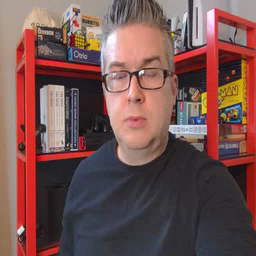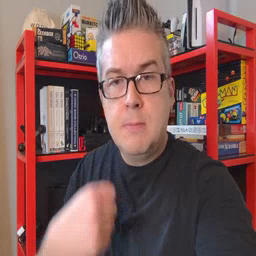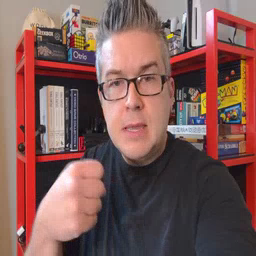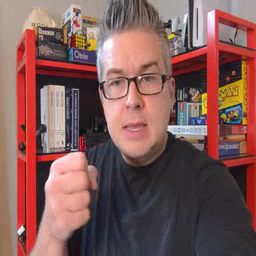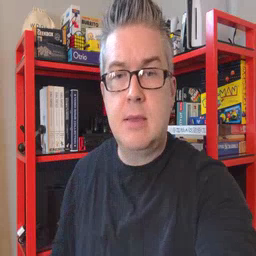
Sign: make